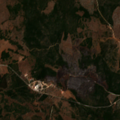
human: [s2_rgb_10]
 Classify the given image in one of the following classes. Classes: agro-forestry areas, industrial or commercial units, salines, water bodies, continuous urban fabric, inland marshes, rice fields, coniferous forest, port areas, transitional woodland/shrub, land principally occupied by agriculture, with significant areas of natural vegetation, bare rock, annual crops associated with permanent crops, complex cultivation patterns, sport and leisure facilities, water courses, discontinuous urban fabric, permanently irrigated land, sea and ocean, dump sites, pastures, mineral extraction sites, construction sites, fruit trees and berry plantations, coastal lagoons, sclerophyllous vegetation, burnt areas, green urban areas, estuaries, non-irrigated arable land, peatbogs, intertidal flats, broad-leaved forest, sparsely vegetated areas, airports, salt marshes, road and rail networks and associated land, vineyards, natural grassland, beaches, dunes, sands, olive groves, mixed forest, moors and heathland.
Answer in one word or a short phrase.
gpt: olive groves, sclerophyllous vegetation